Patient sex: F
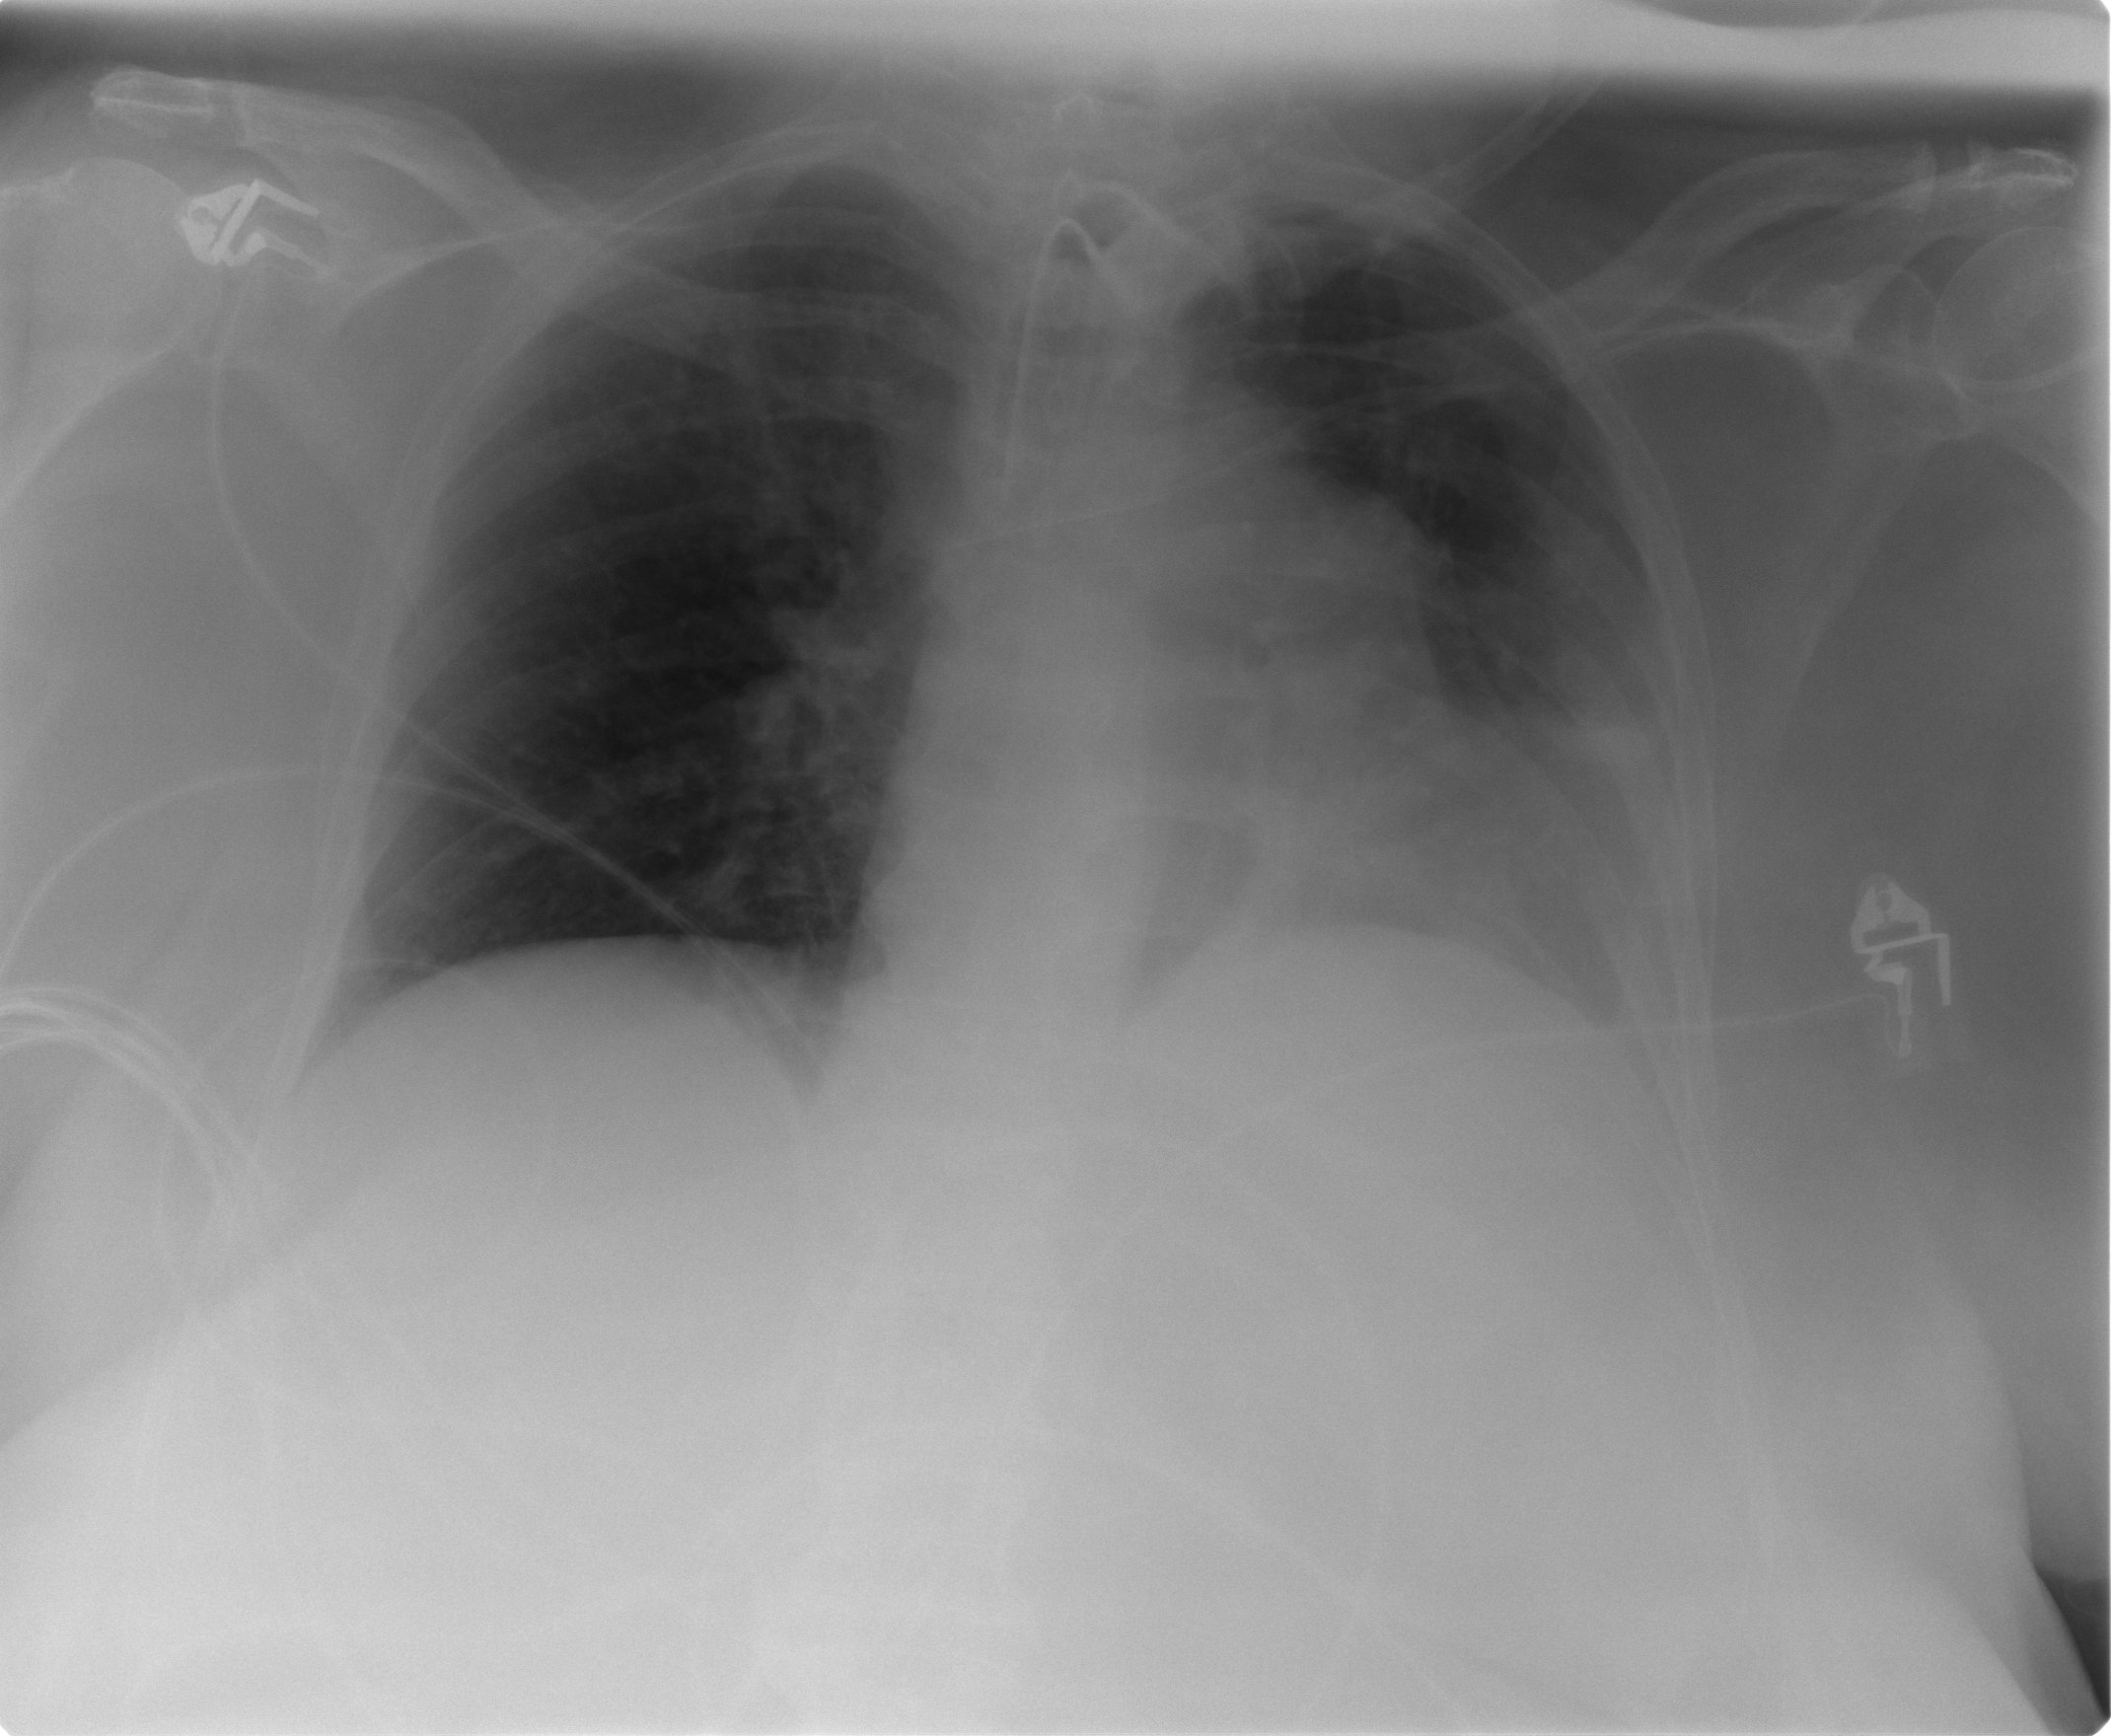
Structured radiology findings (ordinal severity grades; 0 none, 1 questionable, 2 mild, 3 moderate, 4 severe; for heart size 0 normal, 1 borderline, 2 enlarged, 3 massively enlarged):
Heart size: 2
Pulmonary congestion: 2
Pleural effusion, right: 0
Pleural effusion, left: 3
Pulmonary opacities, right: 0
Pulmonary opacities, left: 2
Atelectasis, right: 0
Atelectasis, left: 3